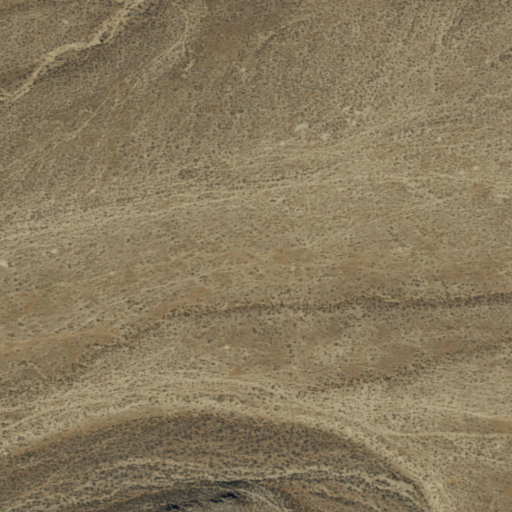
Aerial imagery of valley in Nevada named Fisher Canyon containing only shrub